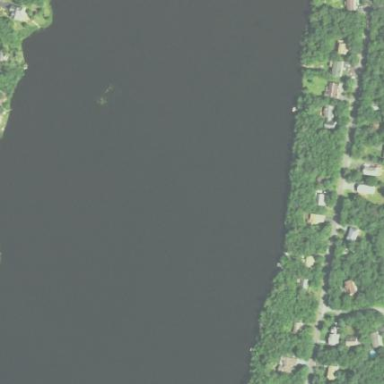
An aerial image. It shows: Beautiful lake surrounded by nature.